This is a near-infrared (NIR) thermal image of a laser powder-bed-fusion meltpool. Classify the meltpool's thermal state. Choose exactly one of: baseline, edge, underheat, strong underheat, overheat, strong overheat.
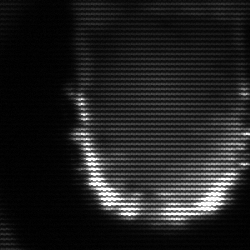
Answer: baseline